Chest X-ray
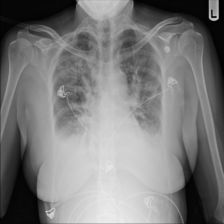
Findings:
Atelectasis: negative
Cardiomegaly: negative
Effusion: positive
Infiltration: negative
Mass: negative
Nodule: negative
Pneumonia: negative
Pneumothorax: negative
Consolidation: negative
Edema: negative
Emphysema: negative
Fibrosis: negative
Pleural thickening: negative
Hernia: negative